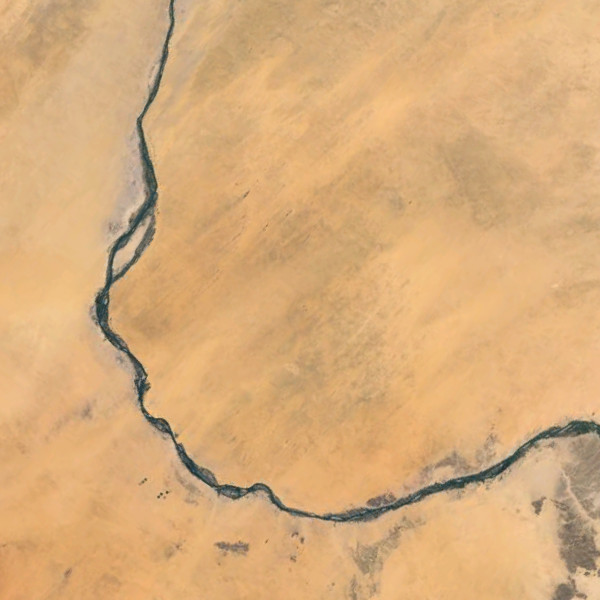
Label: Desert